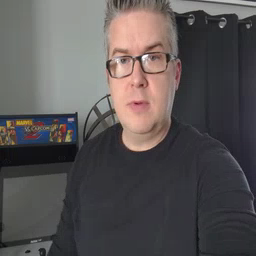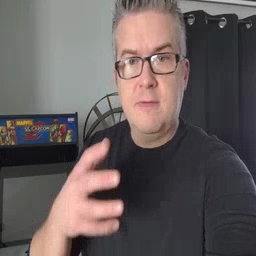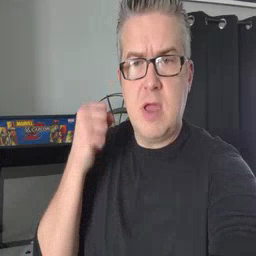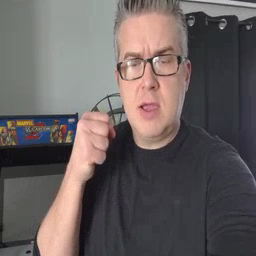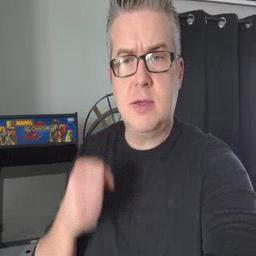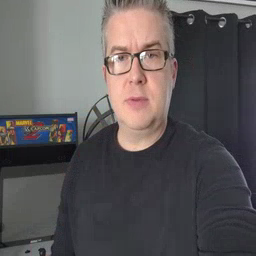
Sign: fast